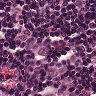
Metastatic tissue present: yes